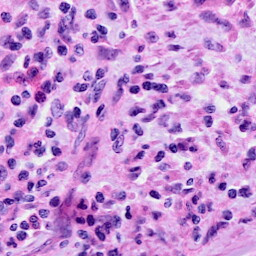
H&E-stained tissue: Cervix